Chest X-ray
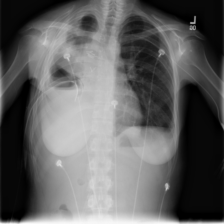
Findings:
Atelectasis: positive
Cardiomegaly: negative
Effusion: negative
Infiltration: negative
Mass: negative
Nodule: negative
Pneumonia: negative
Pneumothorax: negative
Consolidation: positive
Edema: negative
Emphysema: negative
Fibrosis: negative
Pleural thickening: negative
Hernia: negative